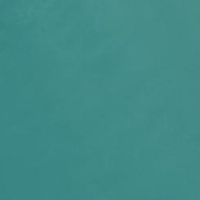
EUNIS habitat code: 14
Species observed at this site:
Fulica atra
Aythya fuligula